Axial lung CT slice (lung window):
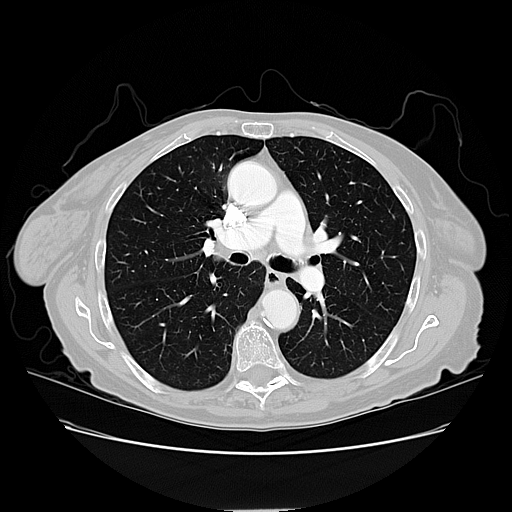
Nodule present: no